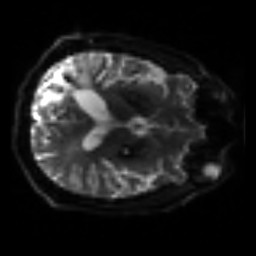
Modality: sbref
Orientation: axial
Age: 53
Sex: male
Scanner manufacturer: siemens
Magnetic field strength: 3 T
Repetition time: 3.2 s
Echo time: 0.081 s